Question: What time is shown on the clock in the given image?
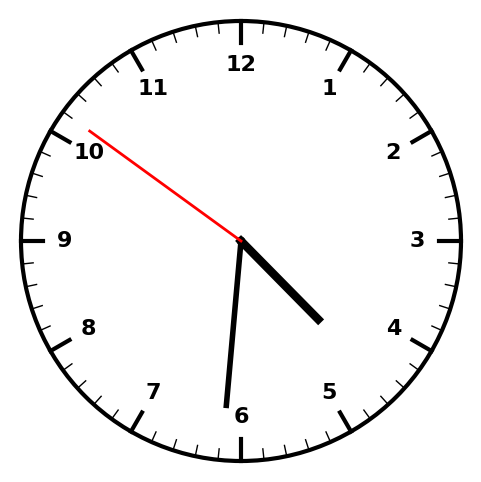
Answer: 04:30:51